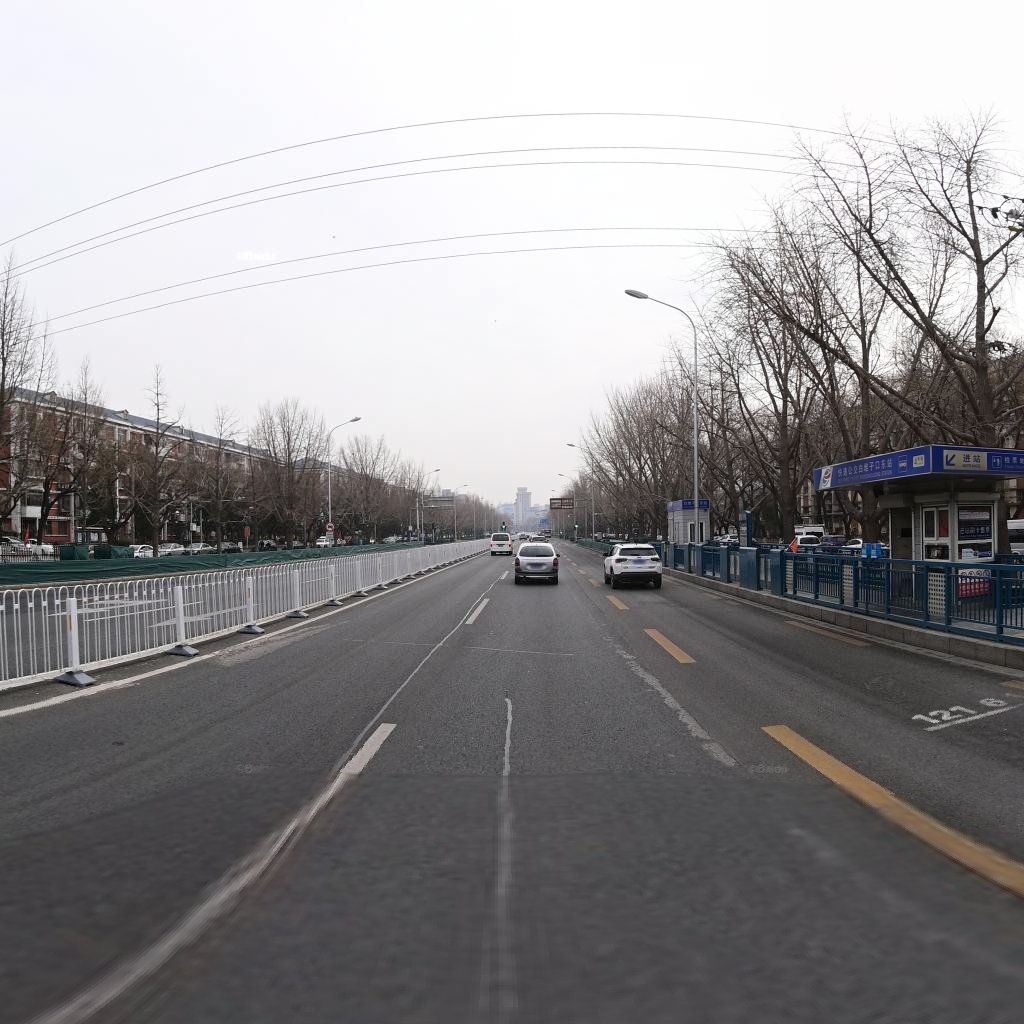
Region: Haidian
Road damage annotations: transverse patch, longitudinal patch, longitudinal patch